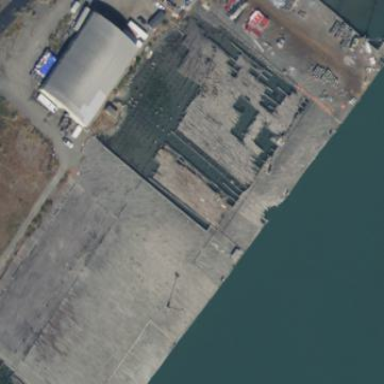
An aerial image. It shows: Ruined pier.